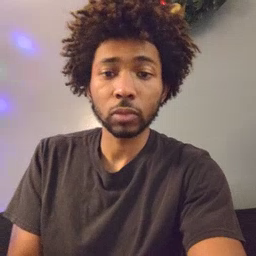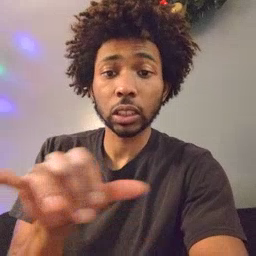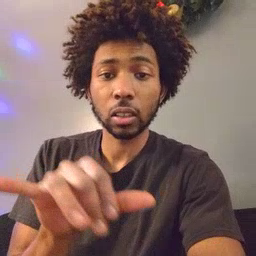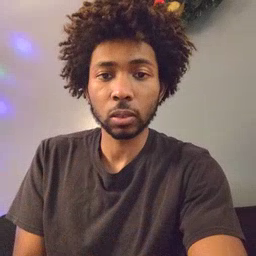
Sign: same